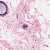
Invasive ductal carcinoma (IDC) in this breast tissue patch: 0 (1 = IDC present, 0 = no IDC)